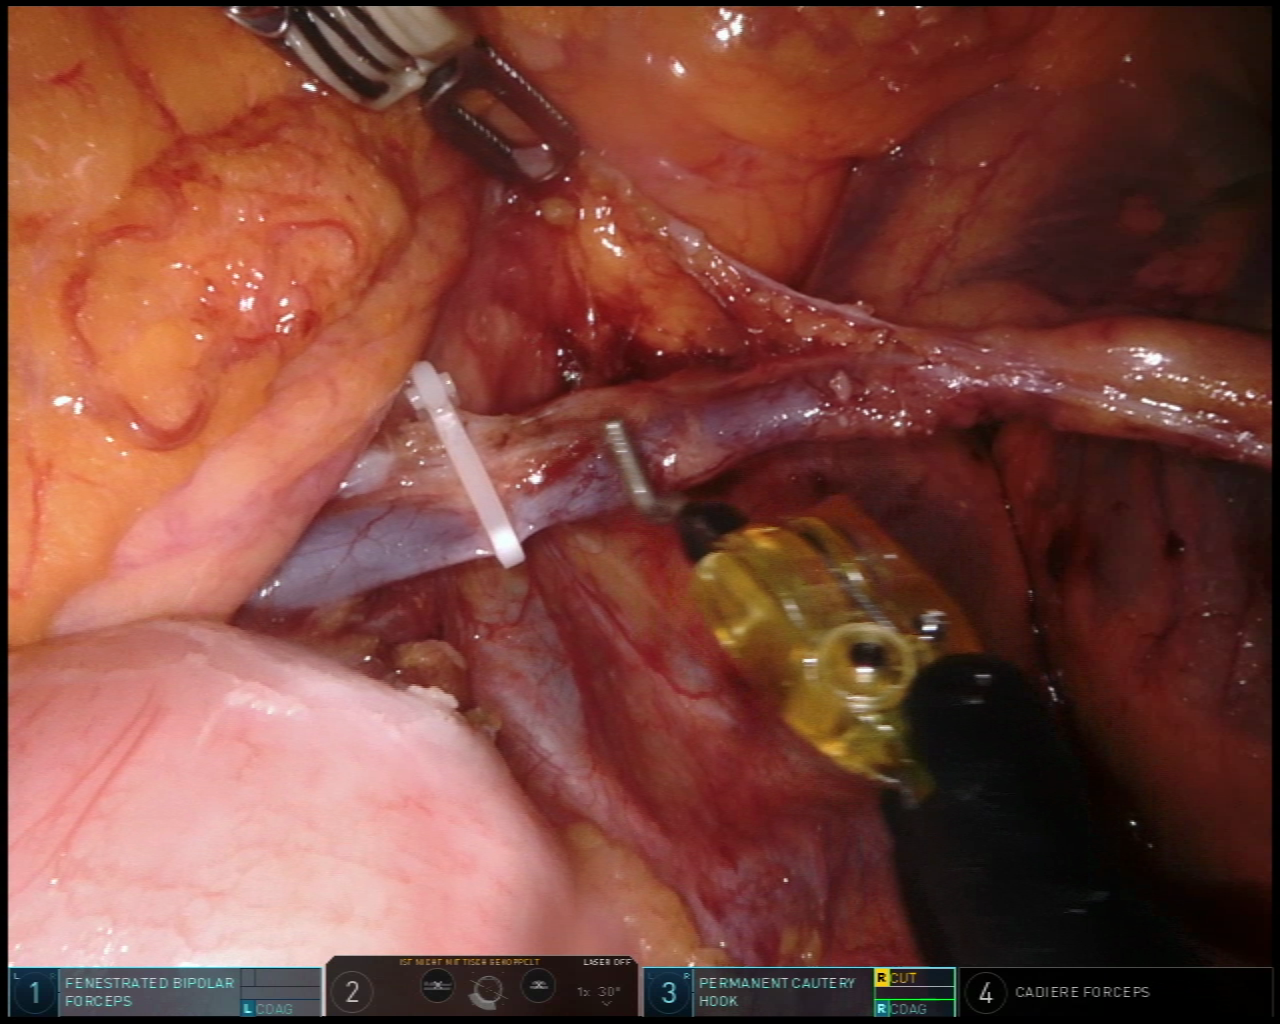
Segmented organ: intestinal_veins
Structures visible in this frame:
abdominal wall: no
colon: no
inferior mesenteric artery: no
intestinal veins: yes
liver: no
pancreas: no
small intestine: yes
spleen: no
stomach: no
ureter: no
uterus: no
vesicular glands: no